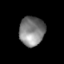
Tissue: lung
Cell type: Endothelial cells
Senescence score: 0.6256
Nuclear area (px): 731
Mean DAPI intensity: 127.494